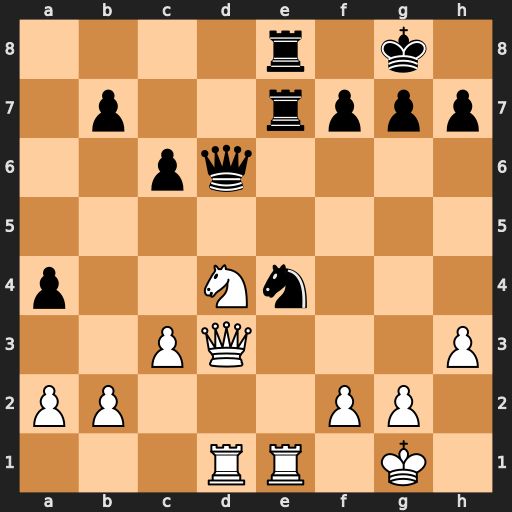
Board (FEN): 4r1k1/1p2rppp/2pq4/8/p2Nn3/2PQ3P/PP3PP1/3RR1K1
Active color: w
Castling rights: -
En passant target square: -
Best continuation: Nf5 Qxd3 Nxe7+